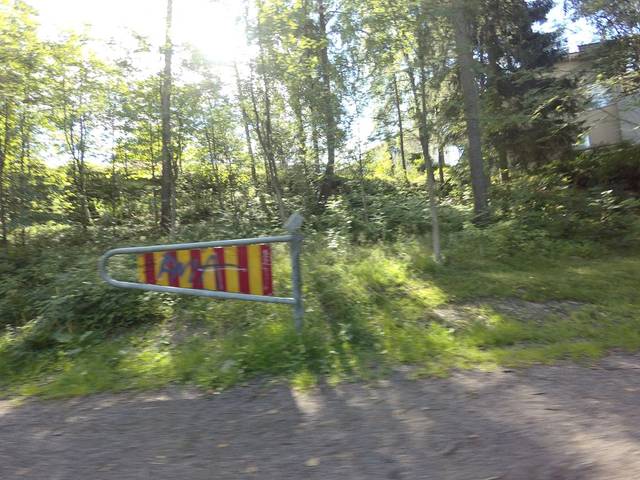
Region: Finland
Coordinates: 60.152, 24.727